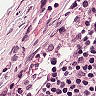
Metastatic tissue present: no